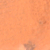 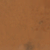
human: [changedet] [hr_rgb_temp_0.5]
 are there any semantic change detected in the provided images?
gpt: Everything remains the same.